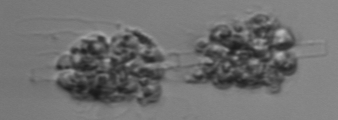
Label: Leptocylindrus_mediterraneus